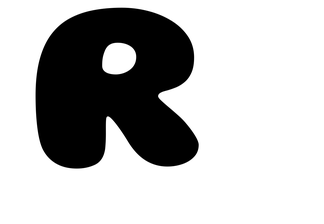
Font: Gluten_ExtraBold